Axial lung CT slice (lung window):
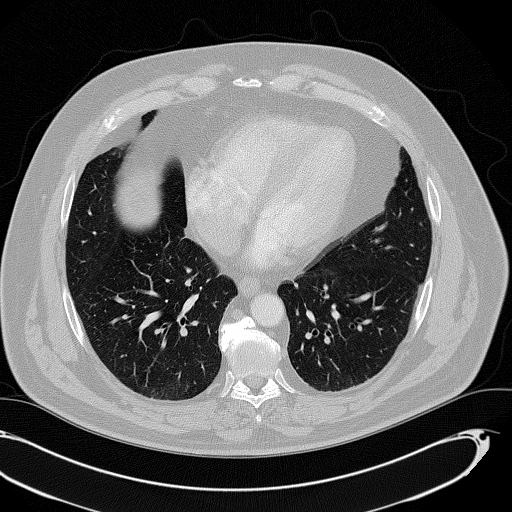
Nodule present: no